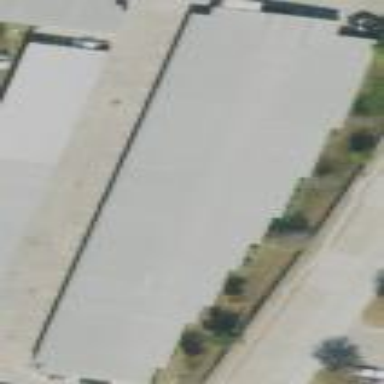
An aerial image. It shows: Warehouse building.